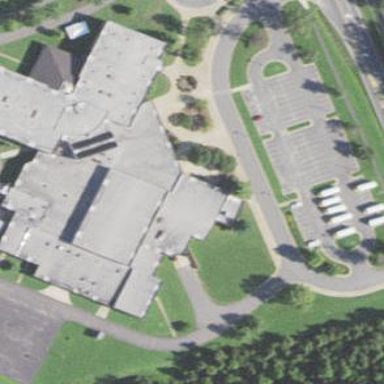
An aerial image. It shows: Middle school building.